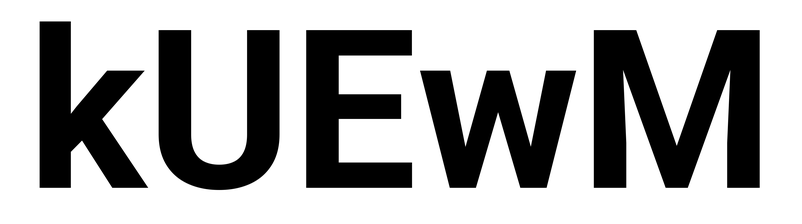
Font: Roboto_Bold